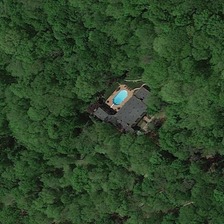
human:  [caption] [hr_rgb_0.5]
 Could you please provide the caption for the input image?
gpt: a buildings with a swimming pool is surrounded by many green trees .

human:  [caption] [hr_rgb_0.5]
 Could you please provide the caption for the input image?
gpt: a buildings with a swimming pool is surrounded by many green trees .

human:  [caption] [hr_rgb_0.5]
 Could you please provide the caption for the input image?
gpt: a buildings with a swimming pool is surrounded by many green trees .

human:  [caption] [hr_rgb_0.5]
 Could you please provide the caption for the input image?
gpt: a buildings with a swimming pool is surrounded by many green trees .

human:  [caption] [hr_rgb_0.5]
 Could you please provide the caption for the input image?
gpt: a buildings with a swimming pool is surrounded by many green trees .